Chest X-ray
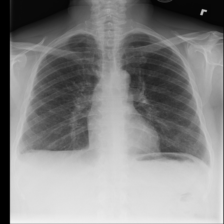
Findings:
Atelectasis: negative
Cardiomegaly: negative
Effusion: negative
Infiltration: negative
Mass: negative
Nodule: negative
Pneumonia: negative
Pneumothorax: positive
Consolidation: negative
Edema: negative
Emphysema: negative
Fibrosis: negative
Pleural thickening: negative
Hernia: negative